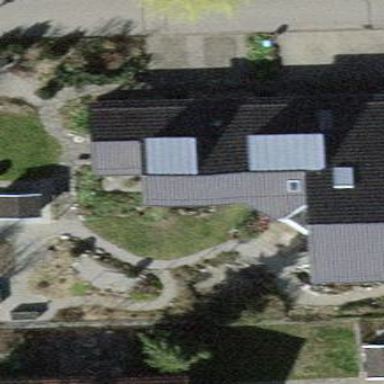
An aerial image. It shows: Gabled house with grey roof made of roof tiles. The building itself is white in color.